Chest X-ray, AP view. Patient: 66 years old, sex M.
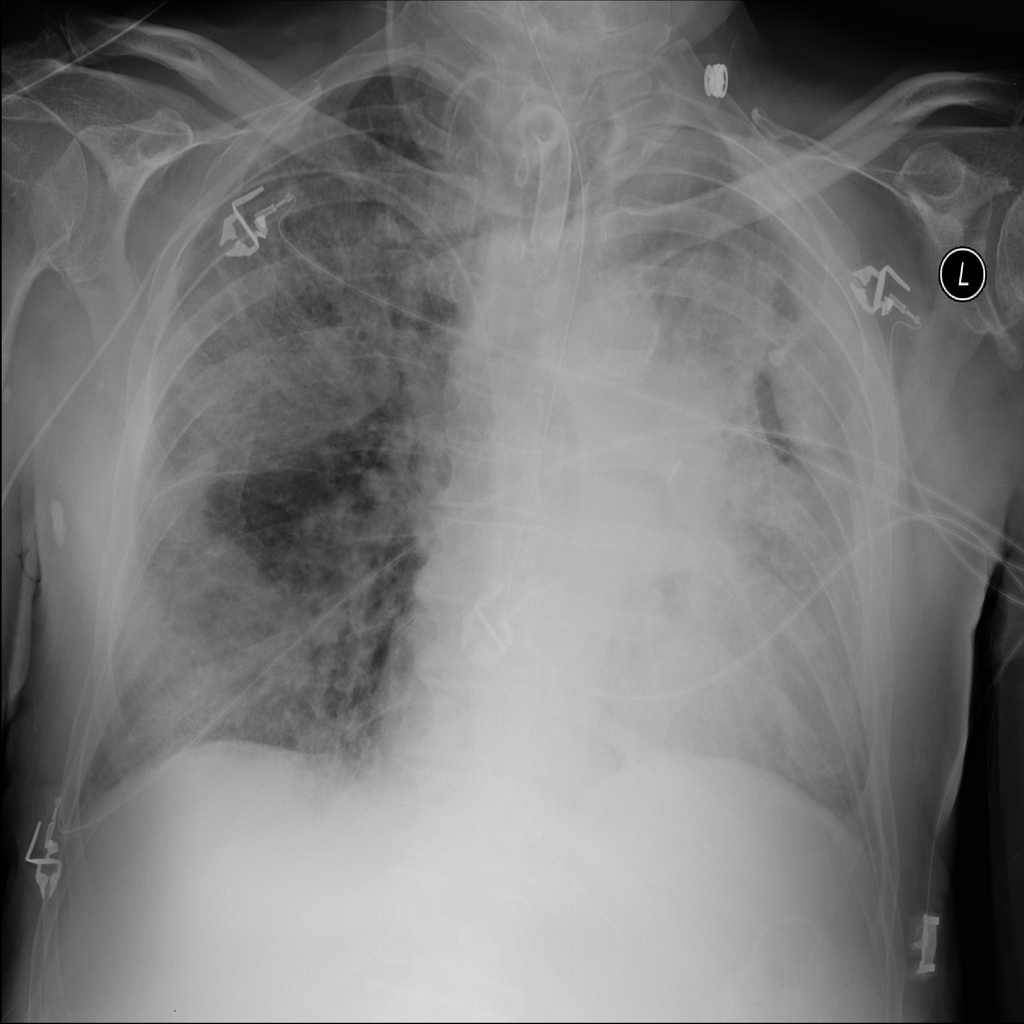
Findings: Atelectasis, Edema, Effusion, Pneumonia